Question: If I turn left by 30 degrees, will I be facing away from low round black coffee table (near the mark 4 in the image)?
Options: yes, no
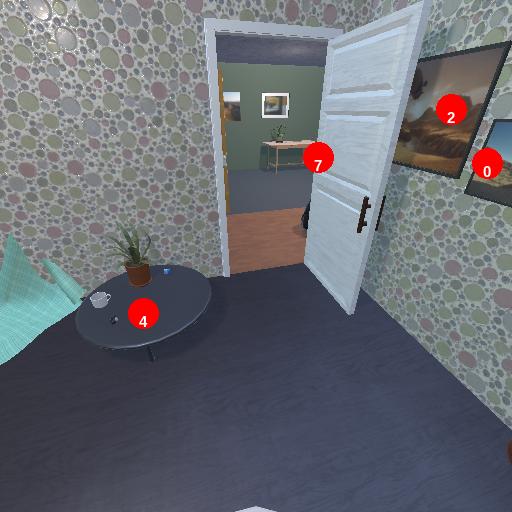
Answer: yes